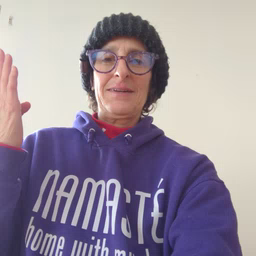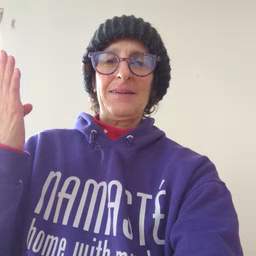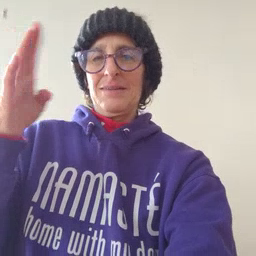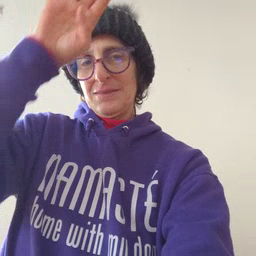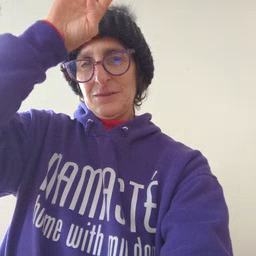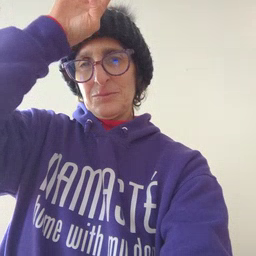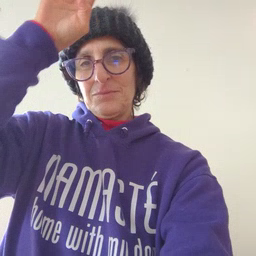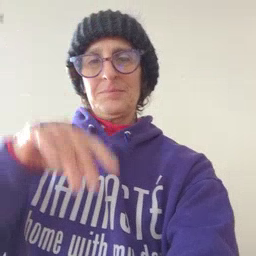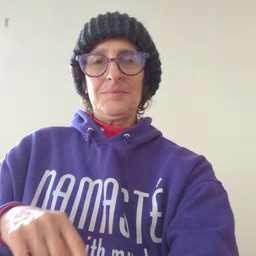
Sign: fireman